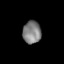
Tissue: prostate
Cell type: Myeloid cells
Senescence score: 0.6842
Nuclear area (px): 406
Mean DAPI intensity: 126.909